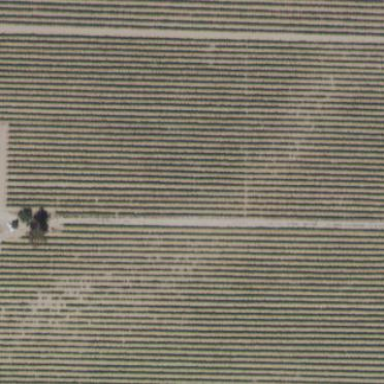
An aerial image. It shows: Vineyard growing grapes.